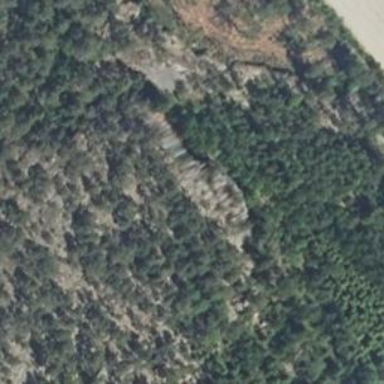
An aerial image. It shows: Cliff in nature.